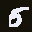
Label: 5